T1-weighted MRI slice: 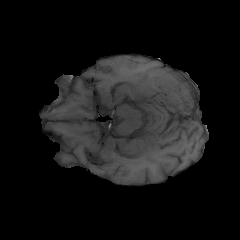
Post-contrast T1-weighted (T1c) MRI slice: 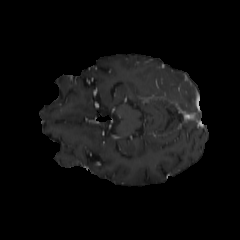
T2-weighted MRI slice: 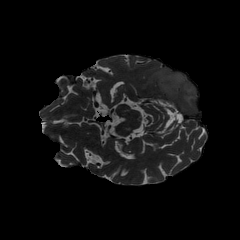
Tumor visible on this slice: yes